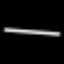
Label: line